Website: home-depot
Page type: customer-info-address
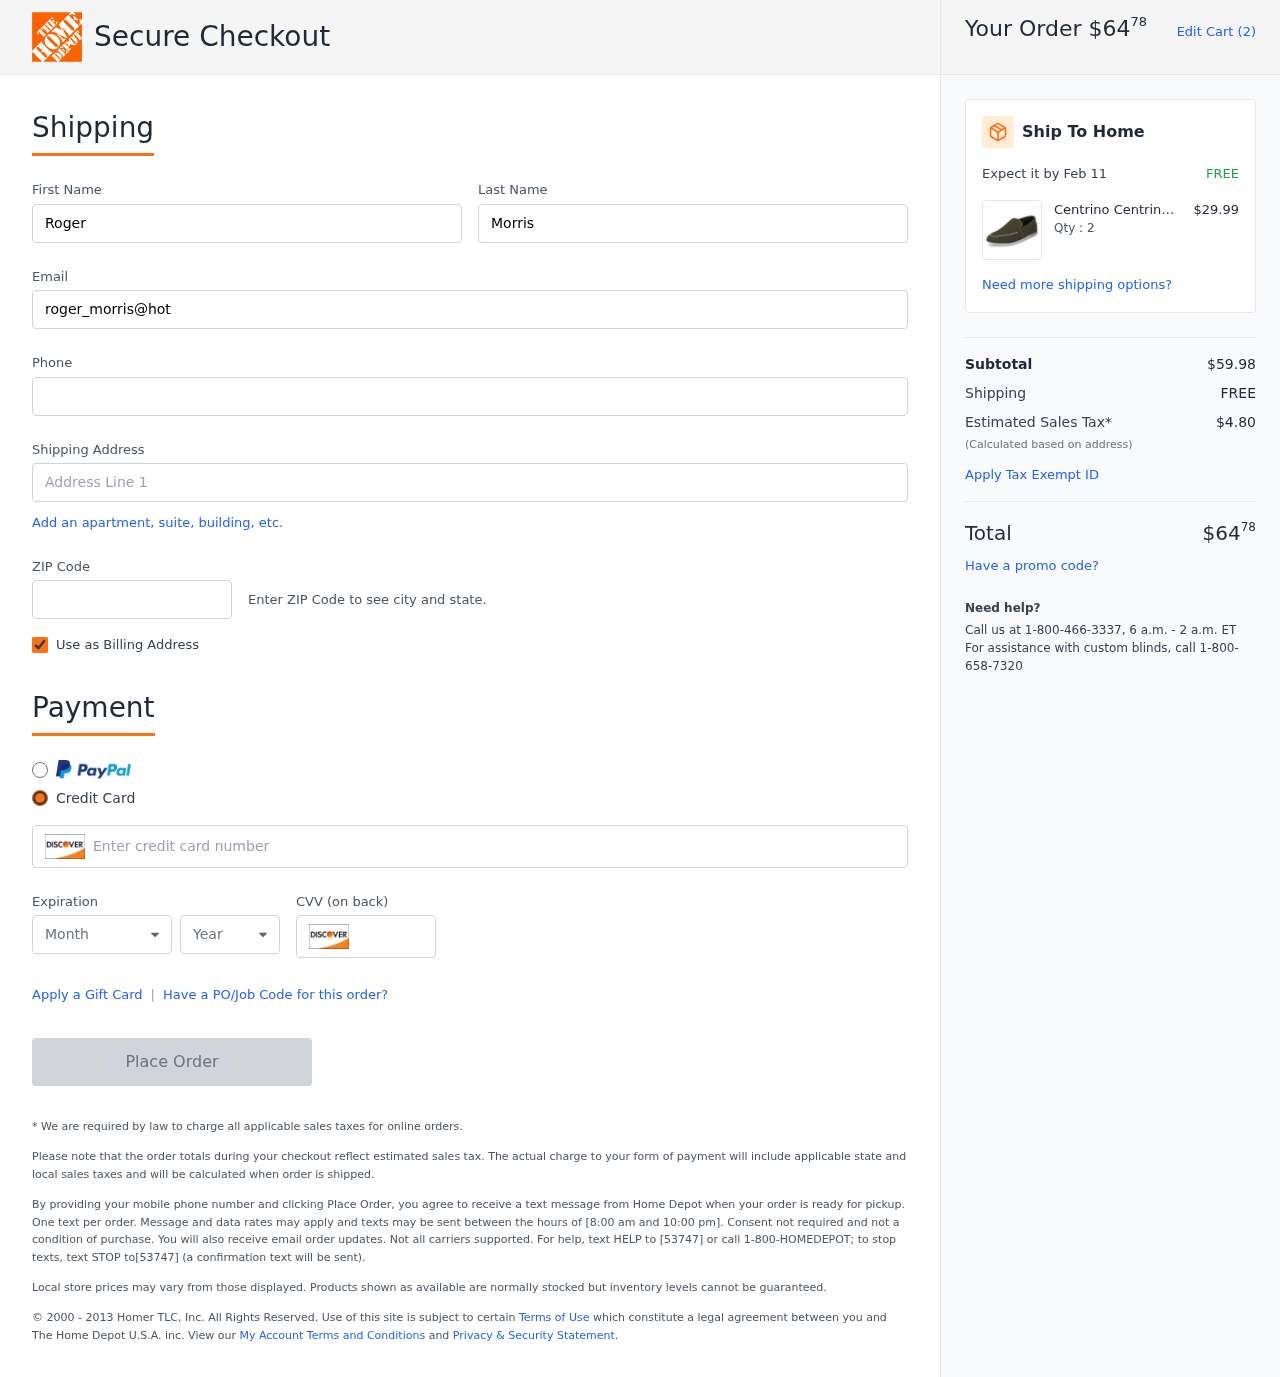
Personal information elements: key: PII_CARD_CVV
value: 979
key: PII_CARD_EXPIRY_MONTH
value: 04
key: PII_CARD_EXPIRY_YEAR
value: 28
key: PII_CARD_NUMBER
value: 6545 2364 4995 5854
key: PII_EMAIL
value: roger_morris@hotmail.com
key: PII_FIRSTNAME
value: Roger
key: PII_LASTNAME
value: Morris
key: PII_PHONE
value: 8556310638
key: PII_POSTCODE
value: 93784
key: PII_STREET
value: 491 Donald Drives Suite 241
Product elements: key: PRODUCT1_BRAND
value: Centrino
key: PRODUCT1_NAME
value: Centrino Men's S5698 Olive Loafers-8 UK (42 EU) (9 US) (S5698-1)
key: PRODUCT1_PRICE
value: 29.99
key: PRODUCT1_QUANTITY
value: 2
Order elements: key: ORDER_TOTAL
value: $6478
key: ORDER_NUM_ITEMS
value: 2
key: ORDER_DELIVERY_DATE
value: Feb 11
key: ORDER_SUBTOTAL
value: $59.98
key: ORDER_SHIPPING_COST
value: FREE
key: ORDER_TAX
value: $4.80